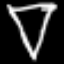
Label: diamond